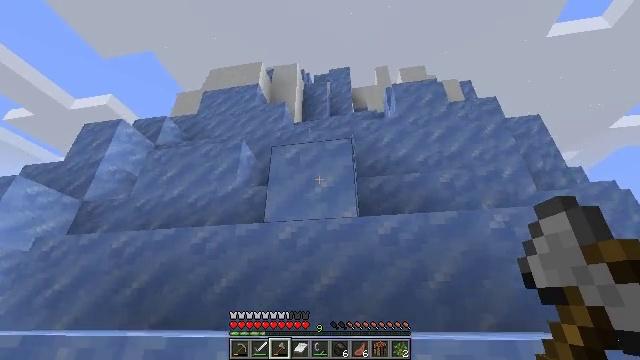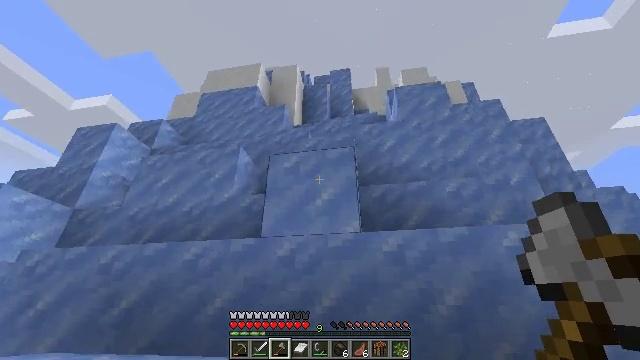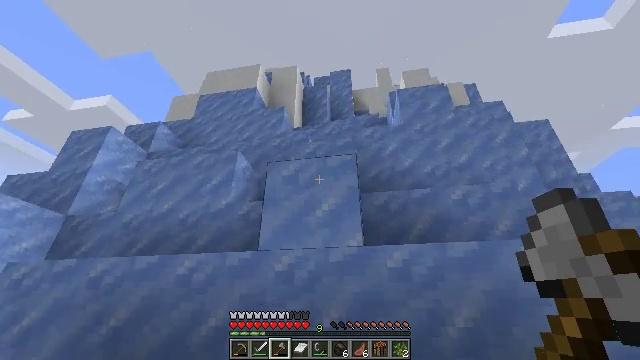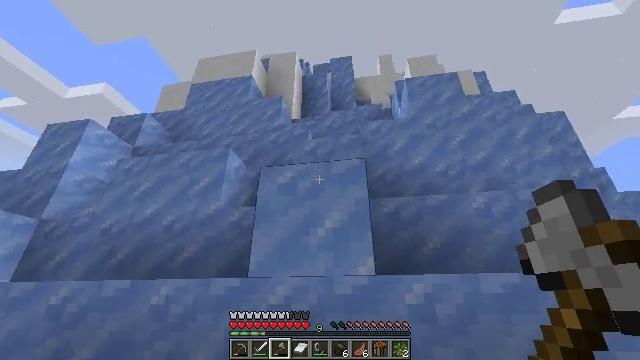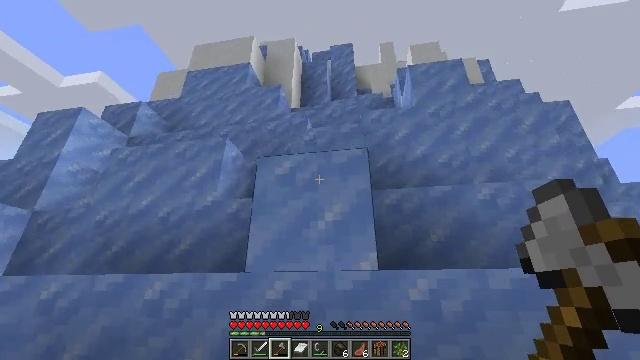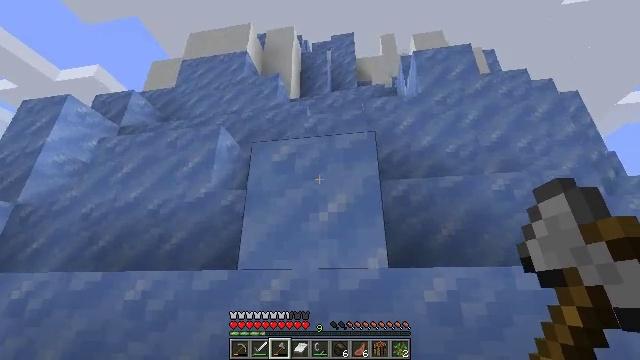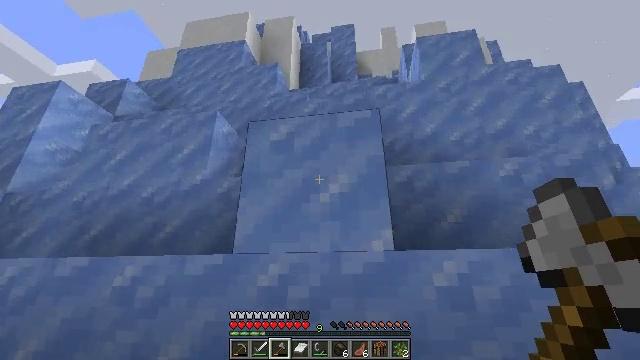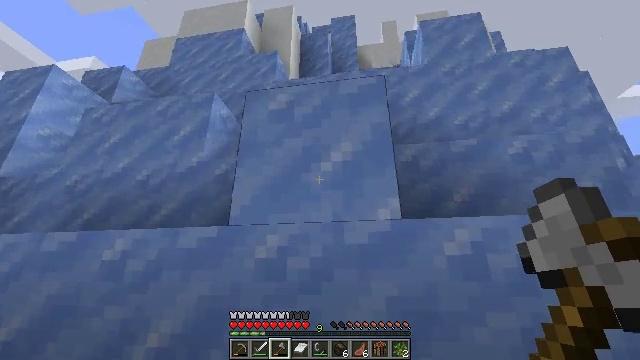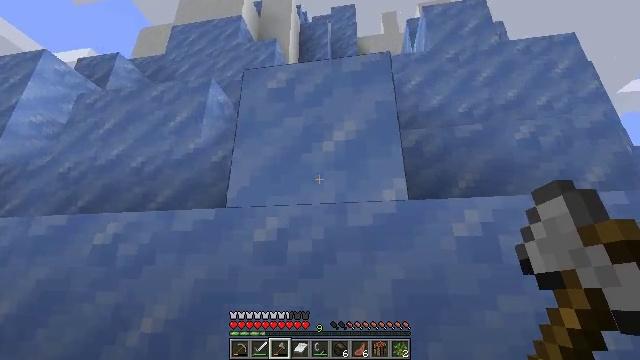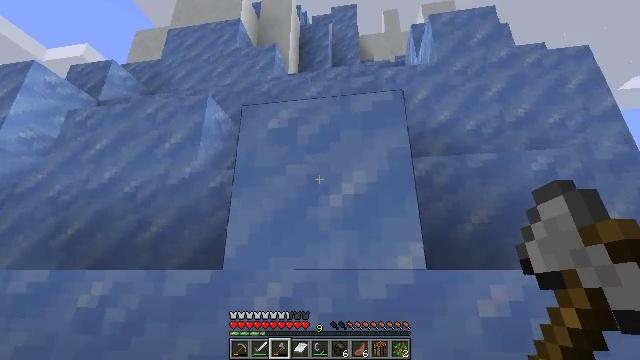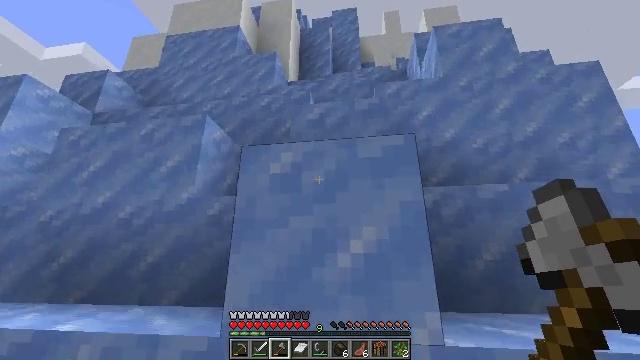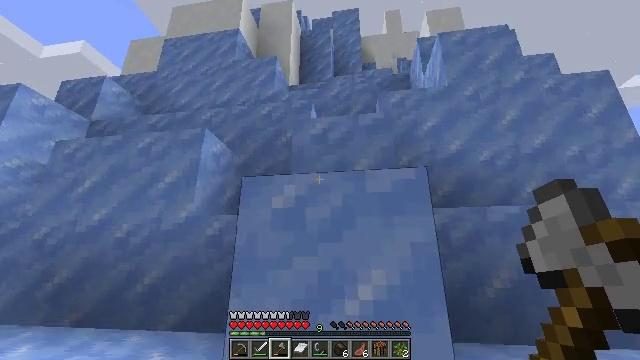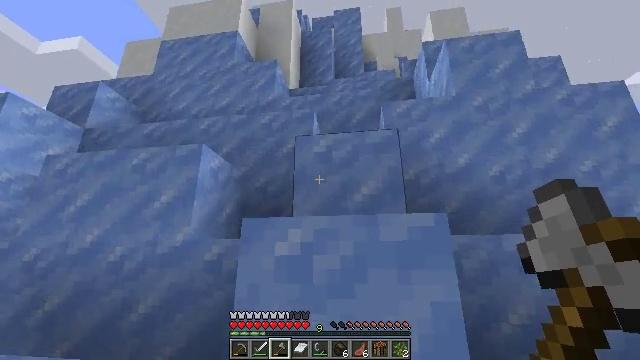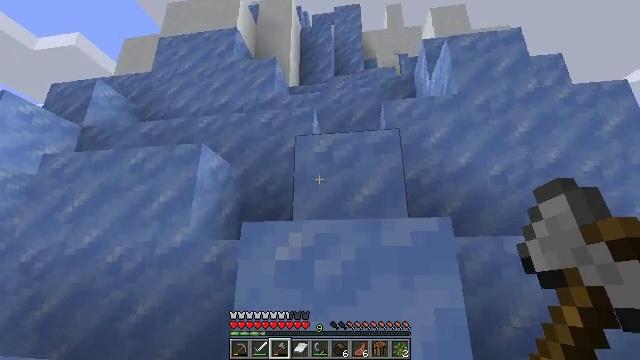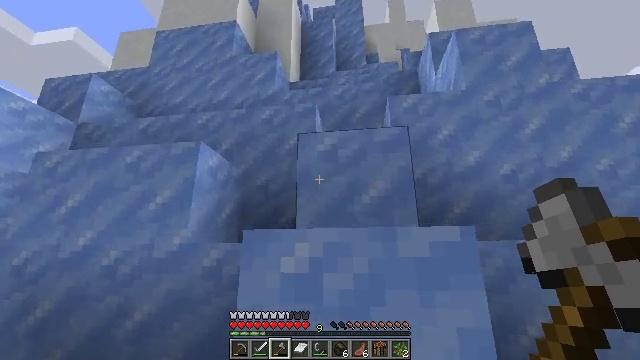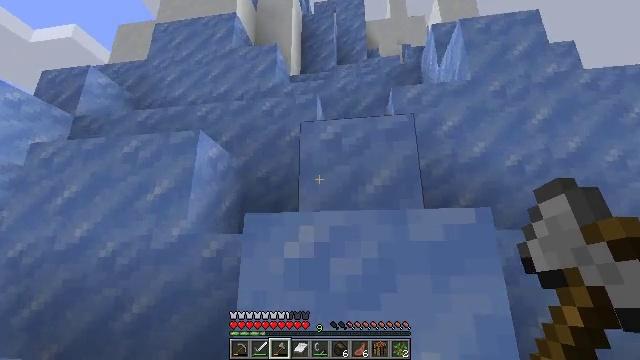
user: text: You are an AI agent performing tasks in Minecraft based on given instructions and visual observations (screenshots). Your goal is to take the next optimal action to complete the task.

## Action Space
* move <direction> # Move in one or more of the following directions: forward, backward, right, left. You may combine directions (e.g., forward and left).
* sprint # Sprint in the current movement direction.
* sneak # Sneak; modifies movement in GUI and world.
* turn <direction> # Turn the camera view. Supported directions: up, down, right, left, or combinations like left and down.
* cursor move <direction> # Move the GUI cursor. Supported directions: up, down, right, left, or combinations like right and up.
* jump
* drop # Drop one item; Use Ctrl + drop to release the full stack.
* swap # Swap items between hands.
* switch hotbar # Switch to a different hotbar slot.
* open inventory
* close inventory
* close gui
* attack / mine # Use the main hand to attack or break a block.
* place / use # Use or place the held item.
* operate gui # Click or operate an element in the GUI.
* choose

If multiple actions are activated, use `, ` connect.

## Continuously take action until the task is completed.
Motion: motion action
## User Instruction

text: Harvest packed ice from cold regions.
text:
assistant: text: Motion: move forward, jump
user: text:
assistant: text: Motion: move forward, jump
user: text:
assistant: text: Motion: move forward, turn down, jump
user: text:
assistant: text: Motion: move forward, turn down
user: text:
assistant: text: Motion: move forward, turn down
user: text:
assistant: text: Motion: move forward, jump
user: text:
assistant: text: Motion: move forward, jump
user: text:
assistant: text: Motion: move forward, turn down, jump
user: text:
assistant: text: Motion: move forward, jump
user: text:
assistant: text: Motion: move forward
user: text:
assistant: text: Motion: move forward
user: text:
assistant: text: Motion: move forward, jump
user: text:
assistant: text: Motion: move forward, jump
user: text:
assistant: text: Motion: move forward, jump
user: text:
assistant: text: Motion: move forward
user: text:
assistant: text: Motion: move forward
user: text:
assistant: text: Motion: move forward
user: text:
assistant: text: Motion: move forward and move left
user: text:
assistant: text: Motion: move forward and move left
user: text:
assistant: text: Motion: move forward and move left
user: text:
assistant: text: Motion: move forward and move left
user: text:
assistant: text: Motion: move forward and move left
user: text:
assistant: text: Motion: move forward and move left
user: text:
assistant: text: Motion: move forward, jump
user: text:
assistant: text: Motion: move forward, jump
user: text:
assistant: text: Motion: move forward, jump
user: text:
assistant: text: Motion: move forward, jump
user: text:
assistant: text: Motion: move forward
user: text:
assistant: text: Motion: move forward, turn right
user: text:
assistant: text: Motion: move forward, turn right